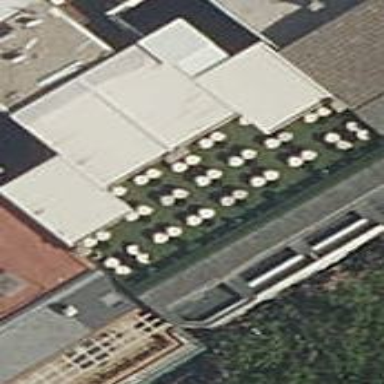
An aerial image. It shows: Hotel.